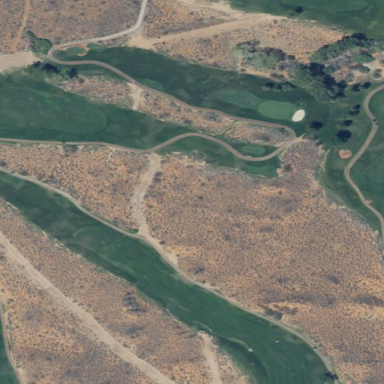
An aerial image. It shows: Rough area on grassy golf course.